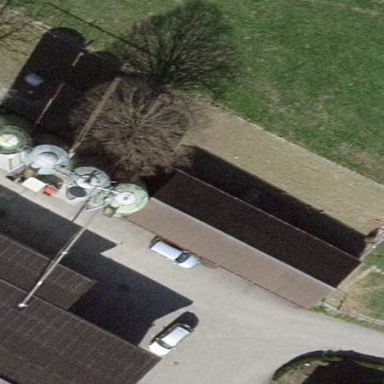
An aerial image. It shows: Farm auxiliary building.